Question: I'm taking over some project of a colleague that is on holidays now.
Other projects have gone fine, but in this particular one, I have found a project inside a project, like using a framework I guess.
So what is the name of this technique?

How to insert and interact with it? just import?
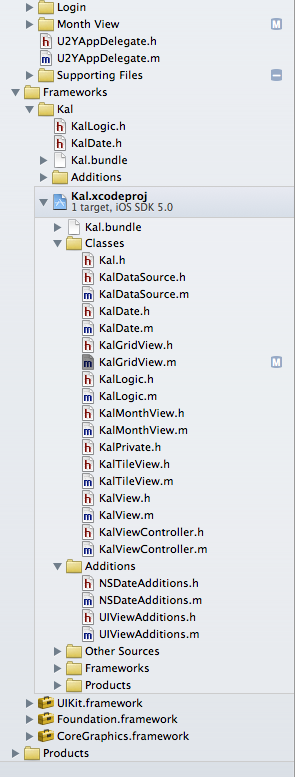
Answer: They are called cross project references. From the link below:
> Cross-project references are a convenient way to create relationships
between two separate Xcode projects.
One method of creating shared frameworks is using sub-projects. You can also do it with single projects. More here:
<URL>
Other links:
<URL>